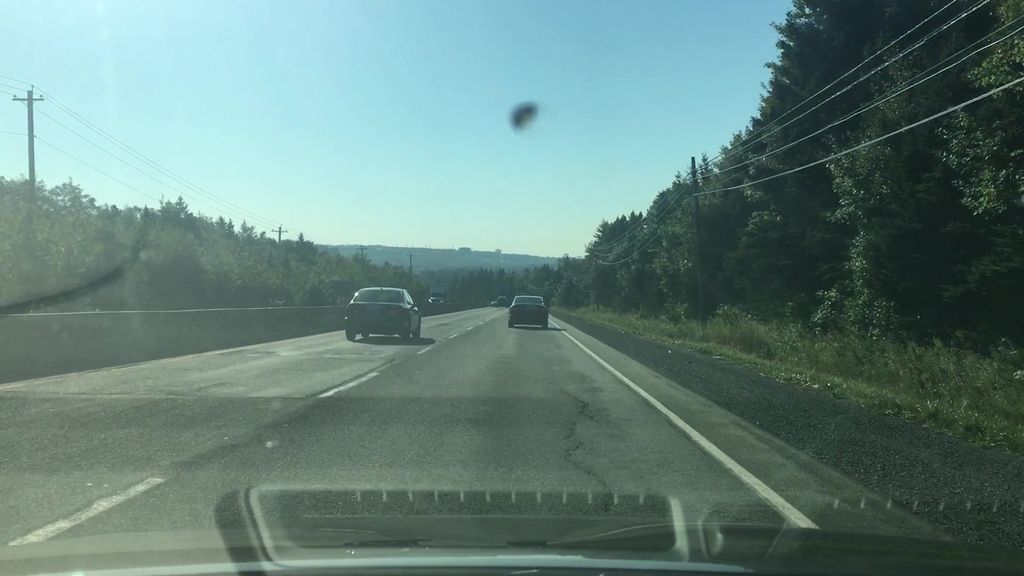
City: halifax